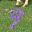
Label: 9